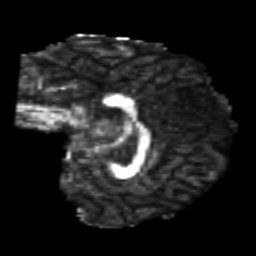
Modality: FA
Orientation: sagittal
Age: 23
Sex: female
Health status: healthy
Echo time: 0.074 s